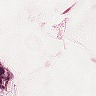
Metastatic tissue present: no